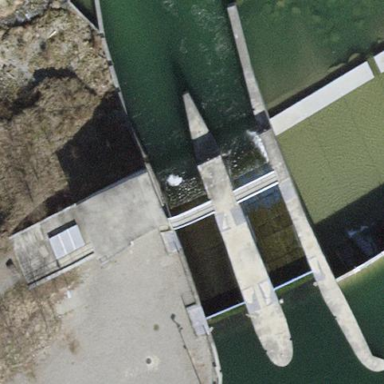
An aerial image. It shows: Hydro power generator using water-storage method.